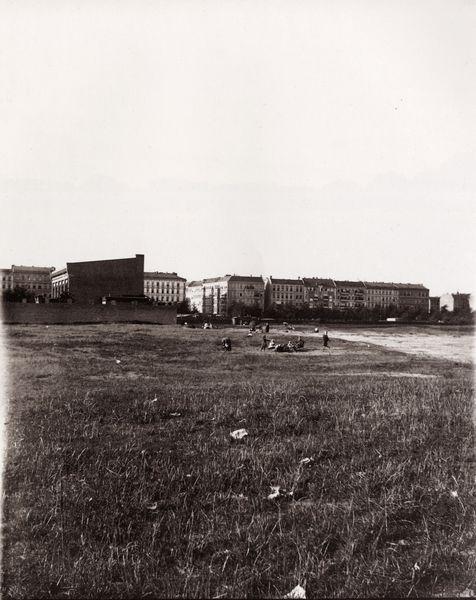
Titel: Kinderspiele am Lietzensee-Park
Künstler: Heinrich Zille
Schlagwörter: dunkel, flügel, gruppe, himmel, wasser, weiß, fluss, grün, landschaft, menschen, see, sitzen, stadt, ufer, blume, blumen, fenster, grau, hell, hintergrund, schwarz, straße, säulen, gebäude, gras, haus, rasen, schloss, weg, wiese, architektur, barock, weit, ebene, feld, ferne, gräser, horizont, häuser, natur, weite, personen, kontrast, rokoko, kinder, strand, düster, fassade, fassaden, wohnhäuser, fläche, leere, dorf, dächer, mauer, halm, picknick, fabrik, platz, auto, staffage, spielen, foto, fotografie, photographie, stadtrand, wohnhaus, fetzen, trostlos, groß, schwarz weiß, photo, urban, siedlung, etagen, spiele, grashalm, weise, wohnungen, häuserzeile, spielplatz, wohnsiedlung, hochhaus, hochhäuser, häsuer, brandwand, müll, wohnanlage, sozialismus, schwarzweis, flachbau, ghetto, industriallisierung, picknich, heinrich zille, ungehagen, isokephal